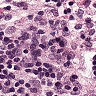
Metastatic tissue present: no